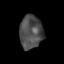
Tissue: lung
Cell type: Others
Senescence score: 0.2112
Nuclear area (px): 760
Mean DAPI intensity: 76.842